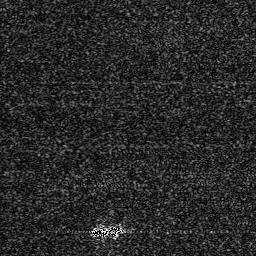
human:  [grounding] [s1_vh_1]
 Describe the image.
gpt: In the satellite image, there is  <ref>1 small ship </ref> <box>[[34, 87, 46, 92, 0]]</box> located at bottom.